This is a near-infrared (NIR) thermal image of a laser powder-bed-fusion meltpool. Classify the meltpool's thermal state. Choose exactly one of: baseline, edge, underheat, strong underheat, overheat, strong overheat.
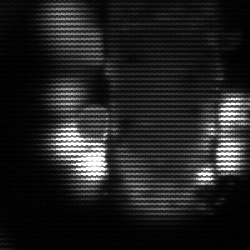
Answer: strong underheat